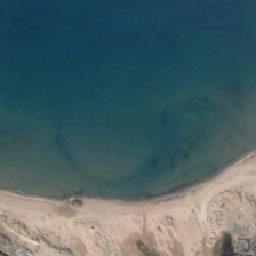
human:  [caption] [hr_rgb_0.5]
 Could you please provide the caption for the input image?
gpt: The sea was calm and we could see a building on the coast.

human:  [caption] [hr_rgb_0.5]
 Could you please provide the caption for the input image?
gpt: The sea was calm and we could see a building on the sea.

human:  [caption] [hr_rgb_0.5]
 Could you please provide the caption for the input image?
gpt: the arc coast between the dark blue sea and the white beach .

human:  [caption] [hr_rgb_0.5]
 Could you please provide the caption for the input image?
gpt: it is a messy wild beach with curved edge .

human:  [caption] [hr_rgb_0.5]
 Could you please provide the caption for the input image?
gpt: a piece of yellow beach is next to a piece of green ocean .